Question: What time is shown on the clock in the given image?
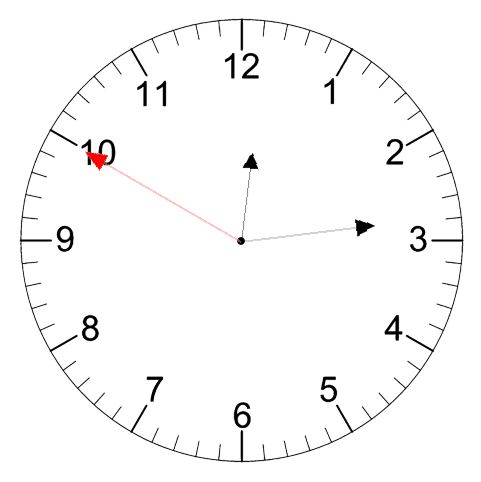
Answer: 12:13:50